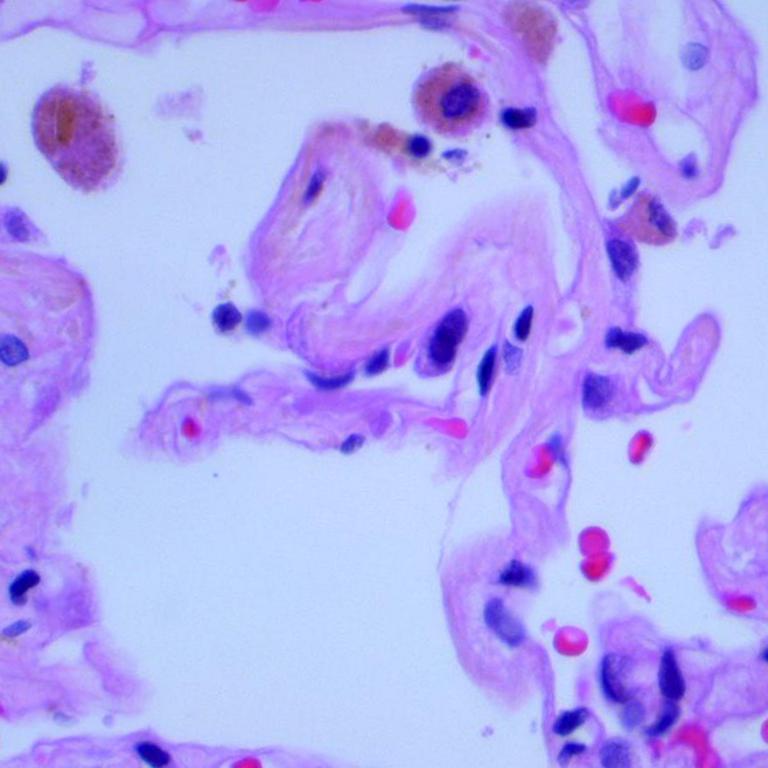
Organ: lung
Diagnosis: benign